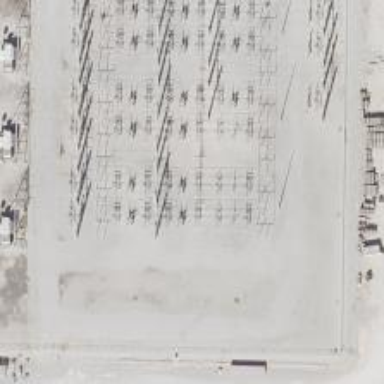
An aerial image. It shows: Switch for power supply.